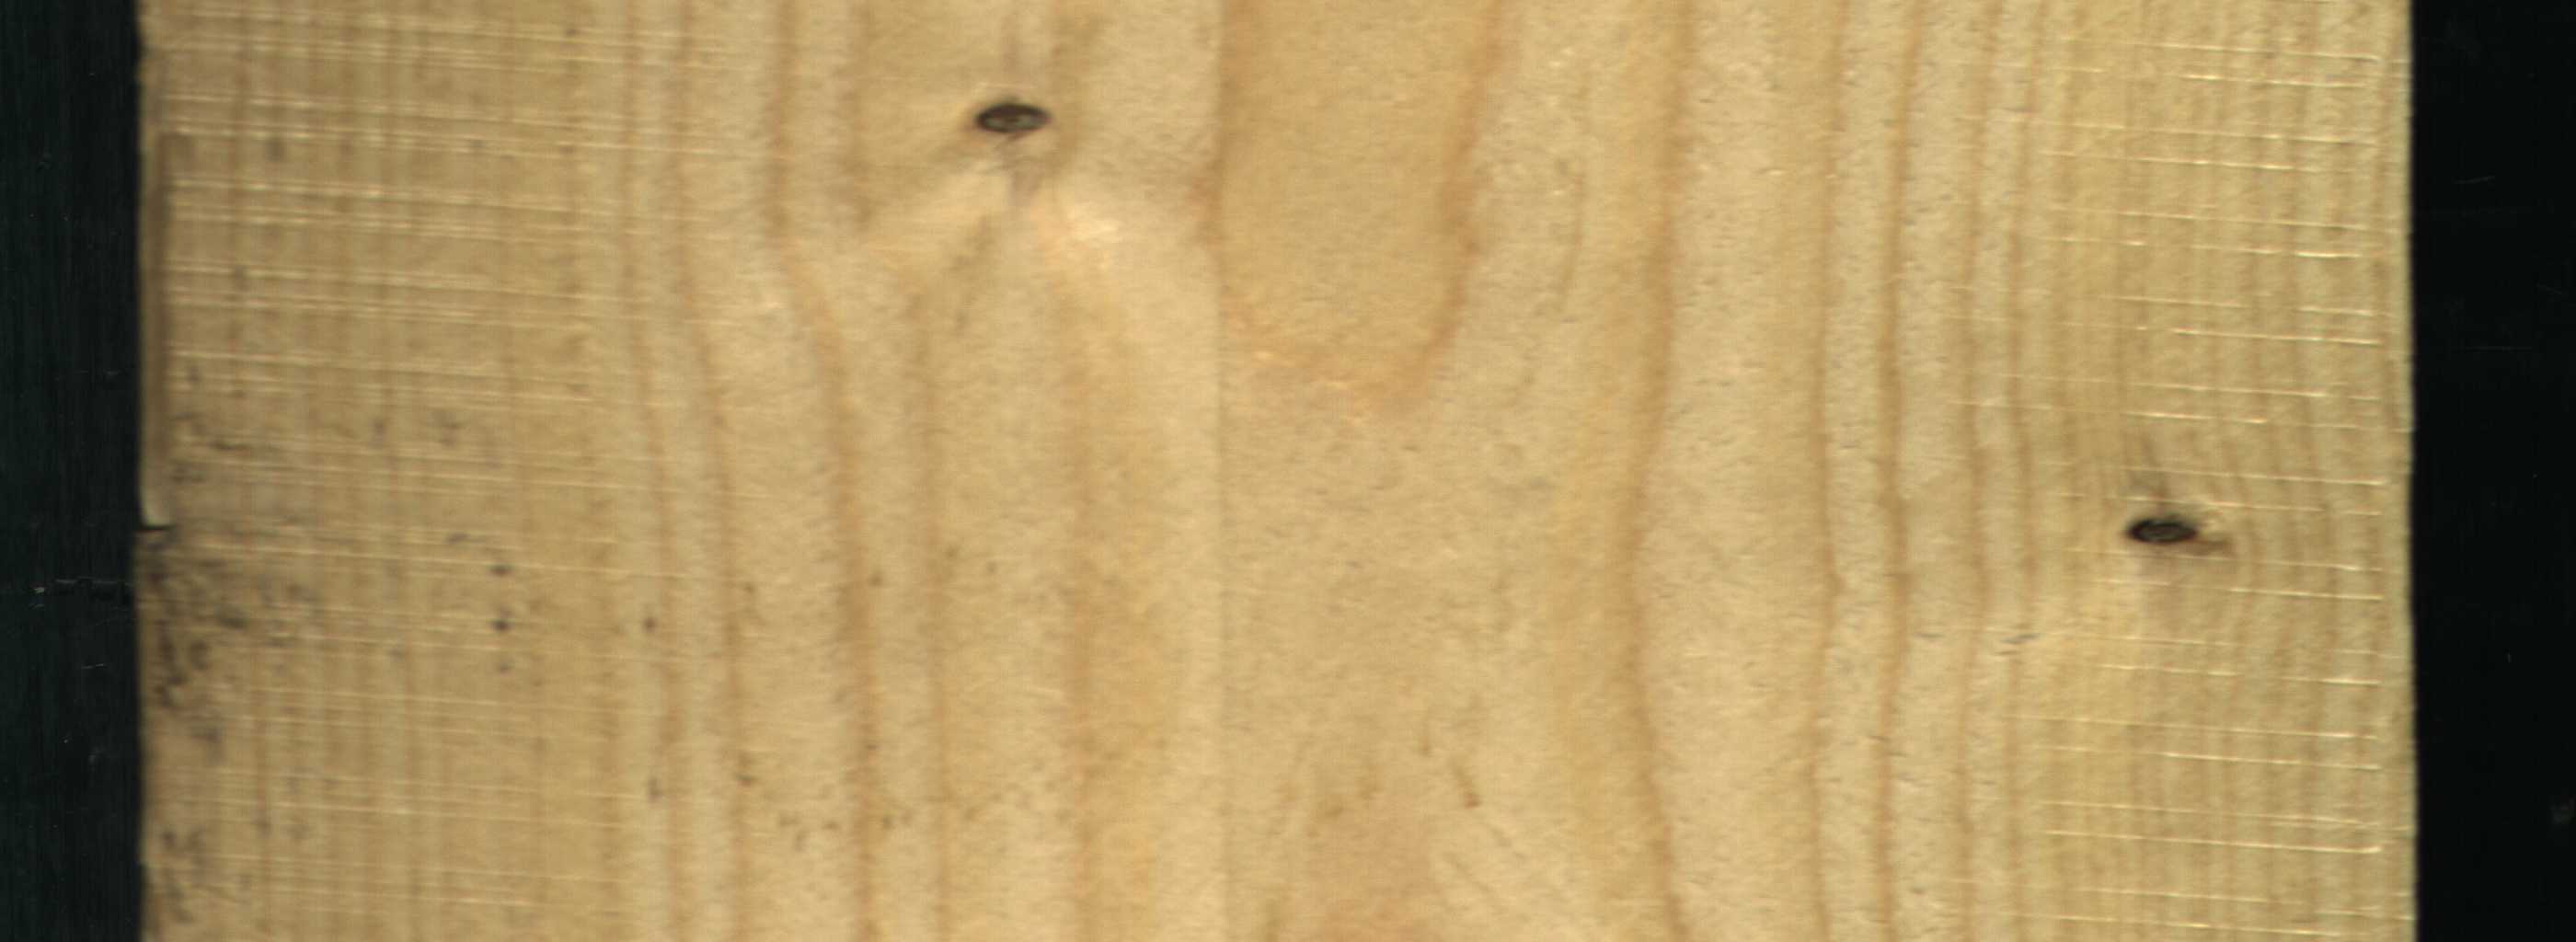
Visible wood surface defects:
Live_Knot
Live_Knot